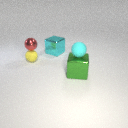
large green metal cube below small cyan rubber sphere